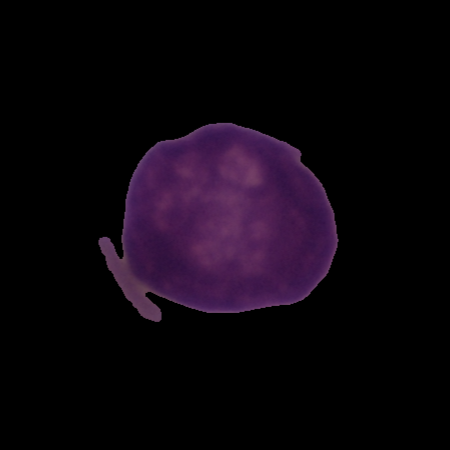
Label: healthy